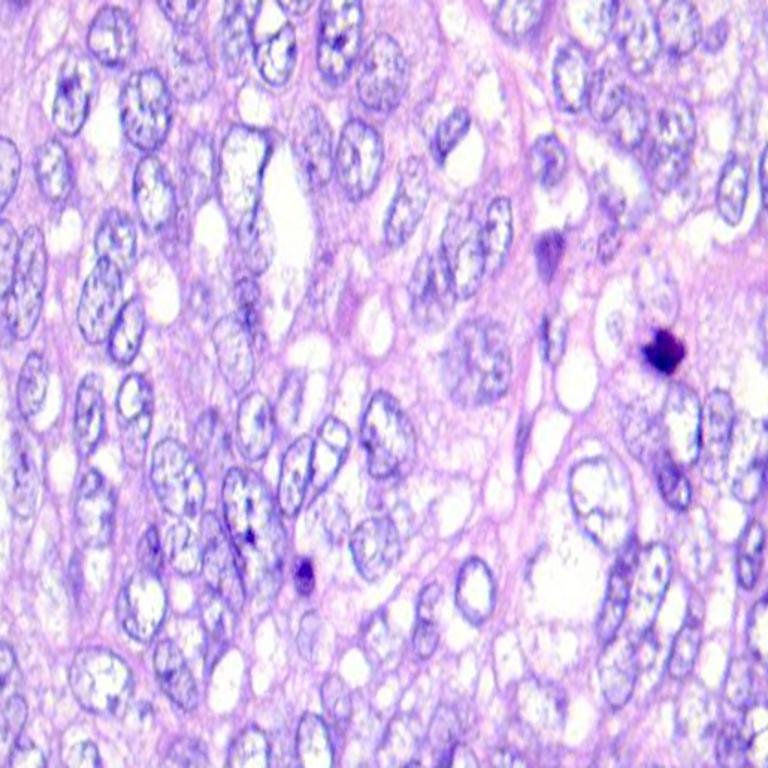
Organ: colon
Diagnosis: adenocarcinomas